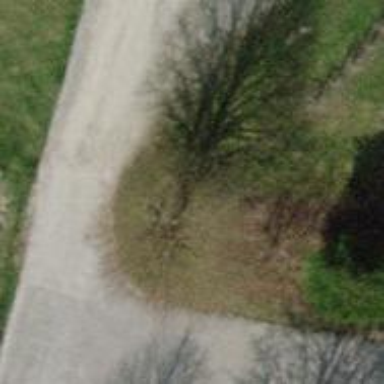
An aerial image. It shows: Brown bench in the vicinity.